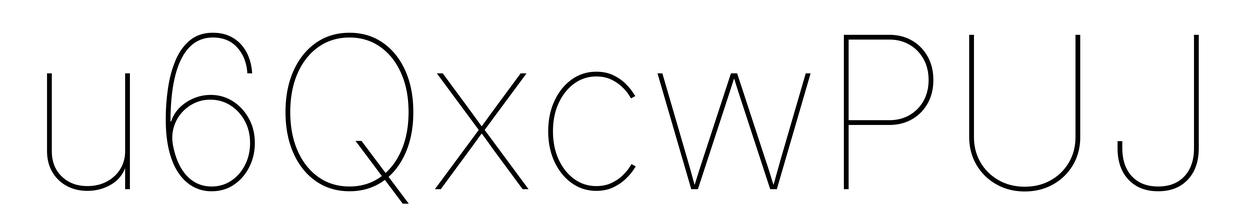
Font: Inter_Thin